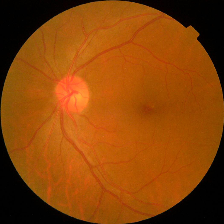
Diabetic retinopathy grade: No DR